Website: home-depot
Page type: customer-info-address
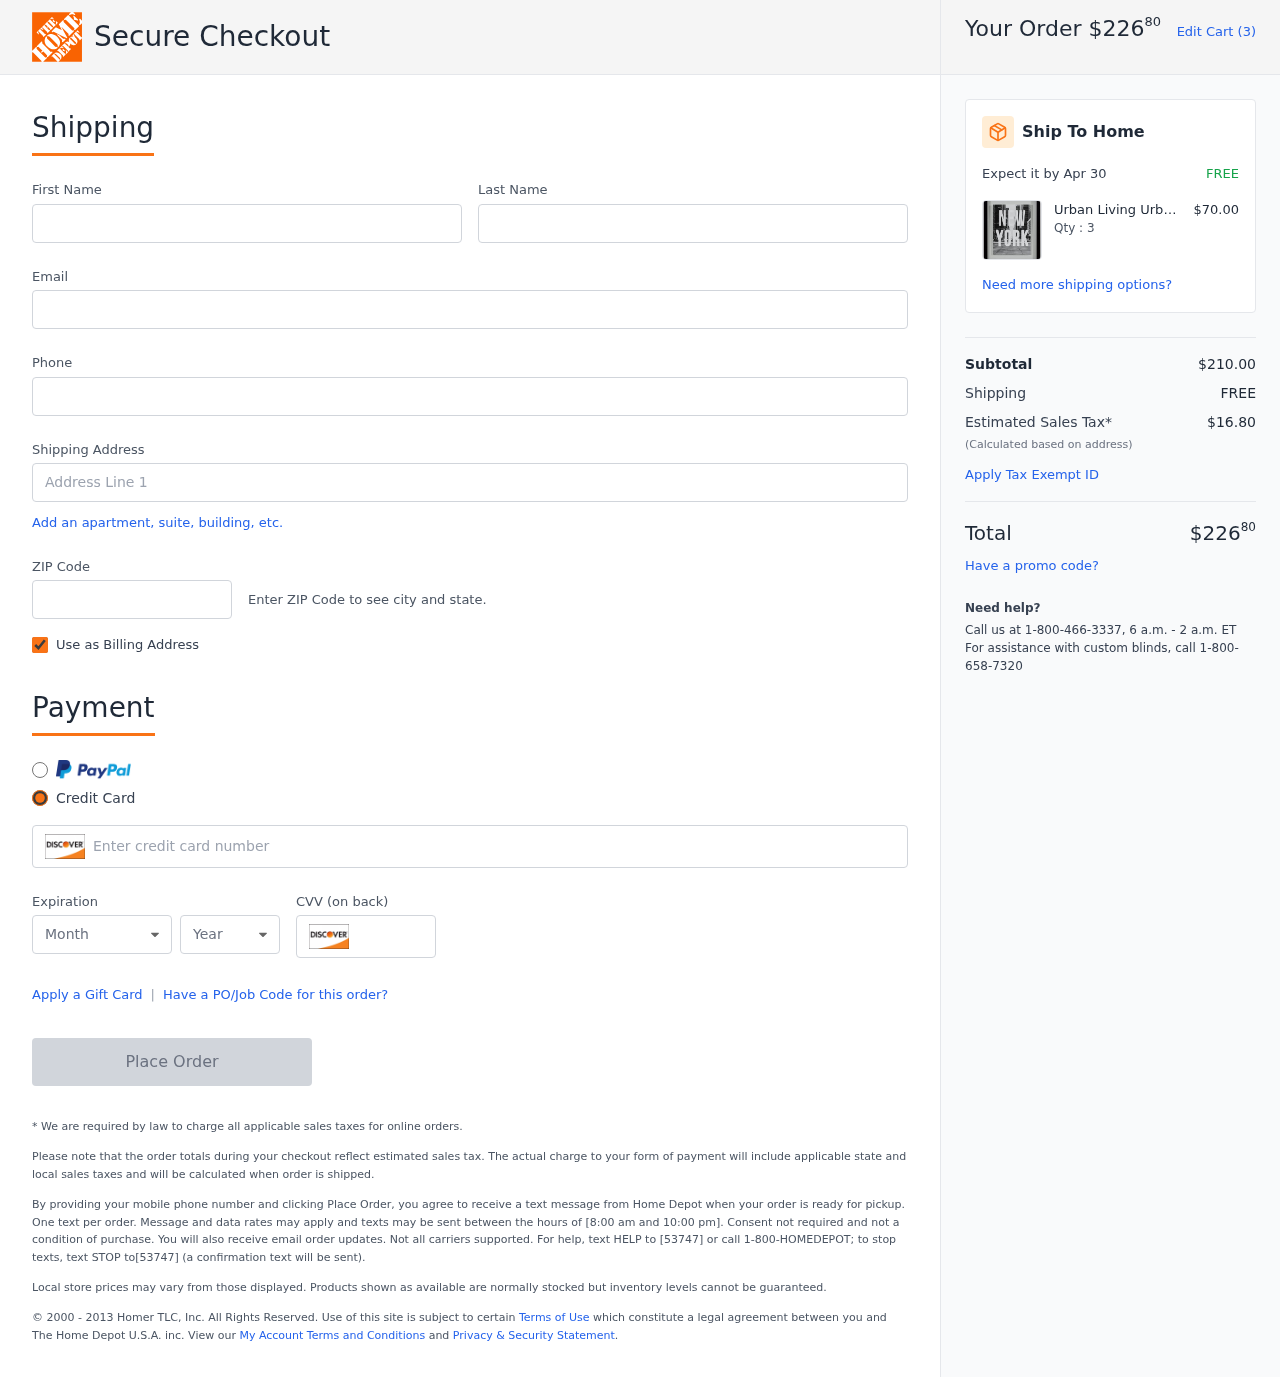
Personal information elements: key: PII_CARD_CVV
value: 255
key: PII_CARD_EXPIRY_MONTH
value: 05
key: PII_CARD_EXPIRY_YEAR
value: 29
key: PII_CARD_NUMBER
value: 6011 2894 0032 4615
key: PII_EMAIL
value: nicole_richards@gmail.com
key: PII_FIRSTNAME
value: Nicole
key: PII_LASTNAME
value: Richards
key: PII_PHONE
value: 4723731687
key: PII_POSTCODE
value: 94154
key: PII_STREET
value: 6019 Larry Mountains Apt. 296
Product elements: key: PRODUCT1_BRAND
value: Urban Living
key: PRODUCT1_NAME
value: Urban Living PTM Images 1-29745 Collection Framed giclee Floating Between Glass Wall Art
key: PRODUCT1_PRICE
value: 70
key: PRODUCT1_QUANTITY
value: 3
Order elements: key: ORDER_TOTAL
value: $22680
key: ORDER_NUM_ITEMS
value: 3
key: ORDER_DELIVERY_DATE
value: Apr 30
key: ORDER_SUBTOTAL
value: $210.00
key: ORDER_SHIPPING_COST
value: FREE
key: ORDER_TAX
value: $16.80